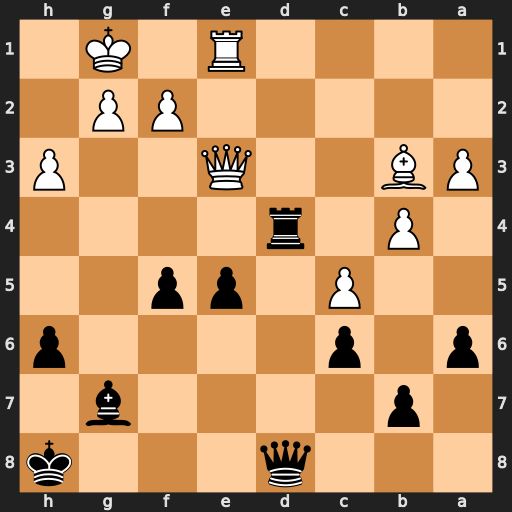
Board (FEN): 3q3k/1p4b1/p1p4p/2P1pp2/1P1r4/PB2Q2P/5PP1/4R1K1
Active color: b
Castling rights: -
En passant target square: -
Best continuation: Rd3 Qe2 Rxb3